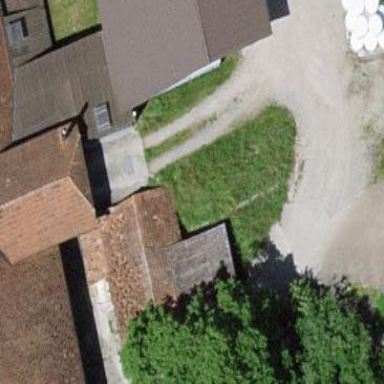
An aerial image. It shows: Garage building.